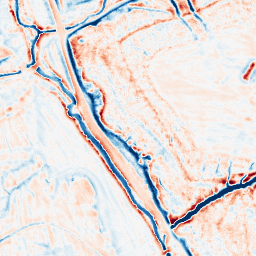
Category: edge_preserving
Decomposition family: bilateral
Decomposition parameters: d: 15
sigma_color: 75
sigma_space: 75
Upsampling method: edge_directed
Upsampling parameters: scale: 4
Upsampling scale: 4